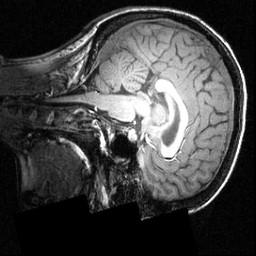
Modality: T1w
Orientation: sagittal
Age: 26
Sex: female
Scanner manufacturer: siemens
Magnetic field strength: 3.951 T
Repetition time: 1.5 s
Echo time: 0.00335 s